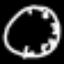
Label: clock